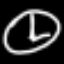
Label: clock